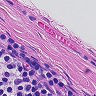
Metastatic tissue present: no